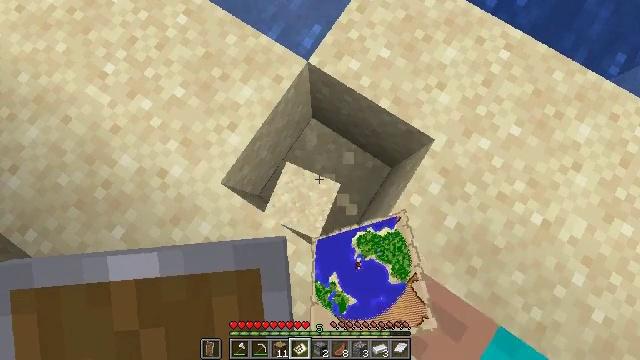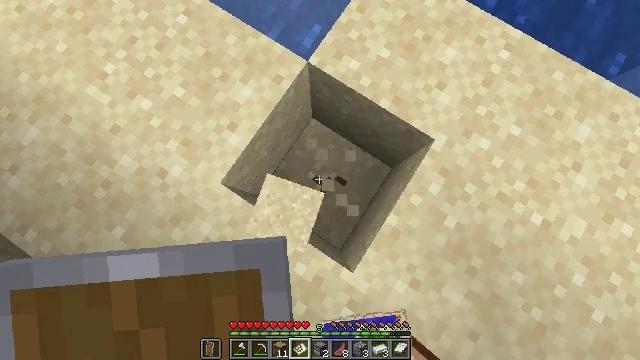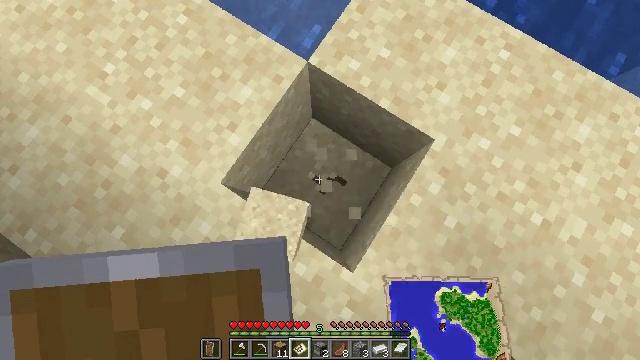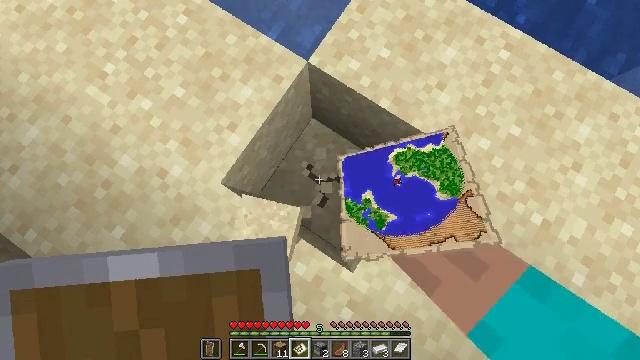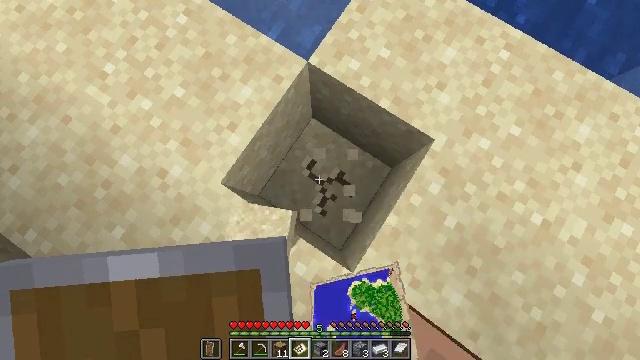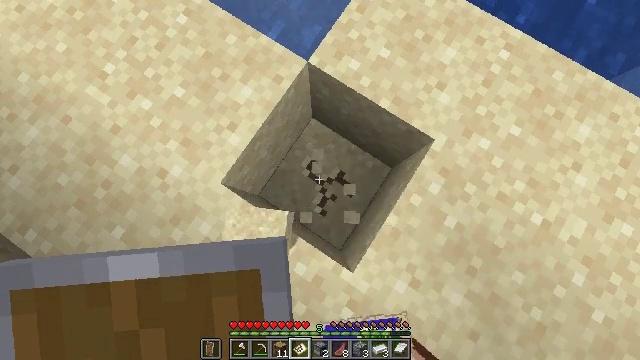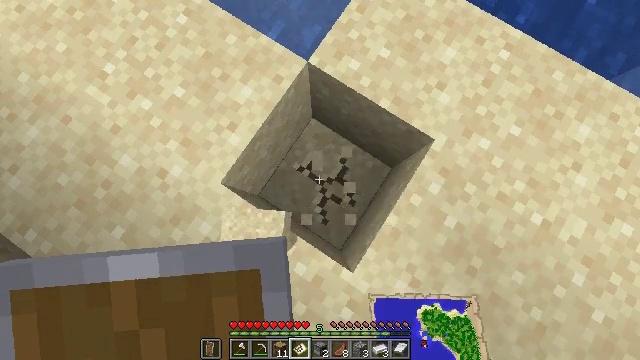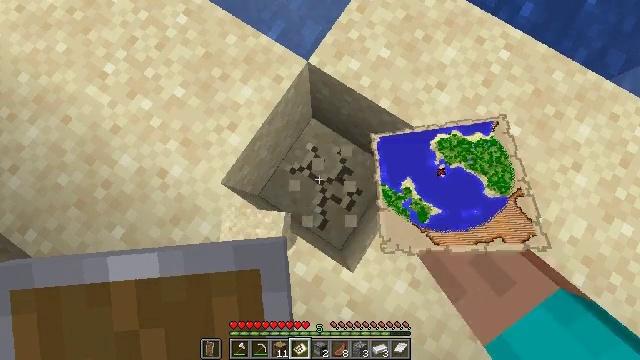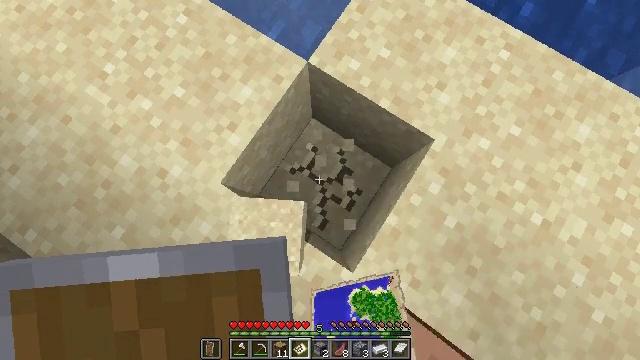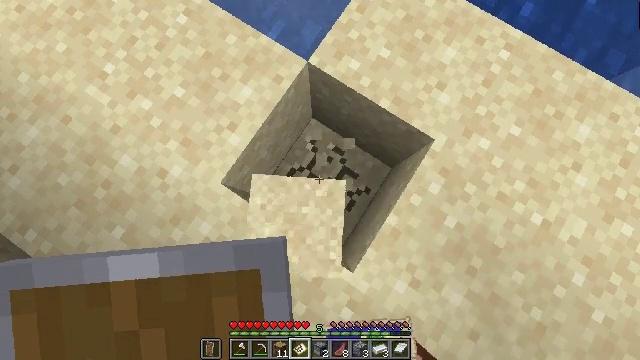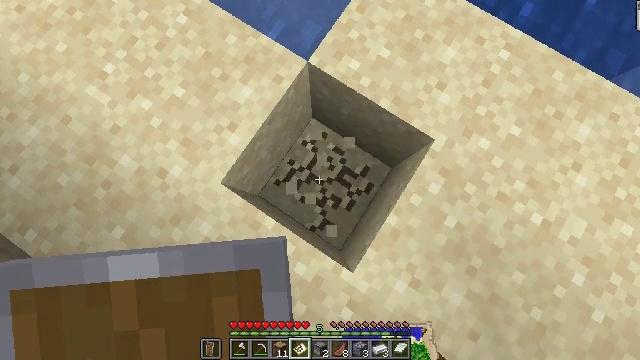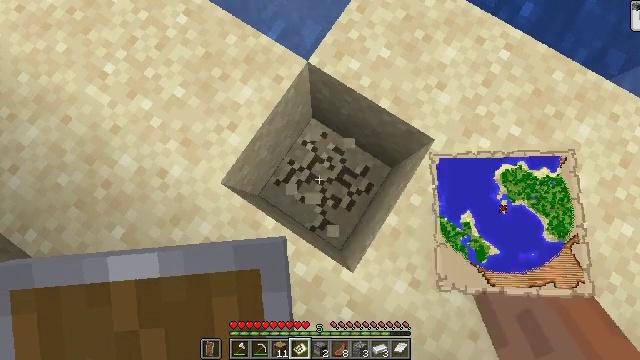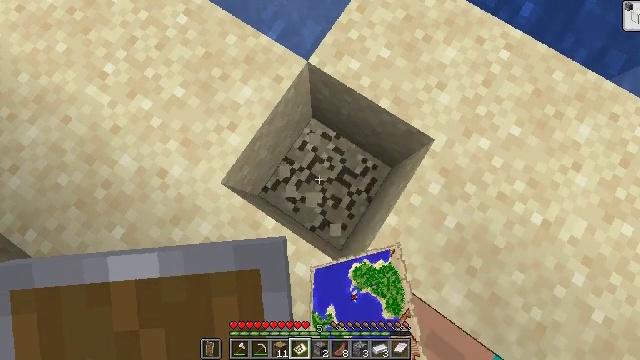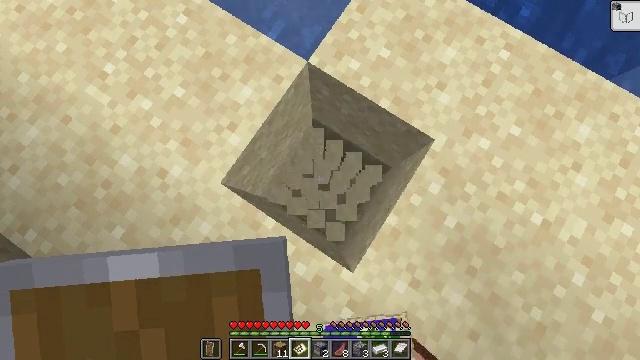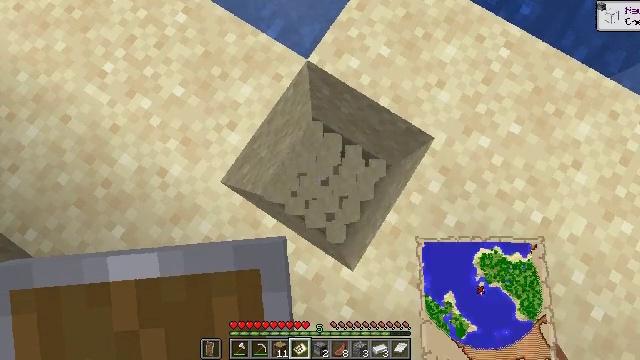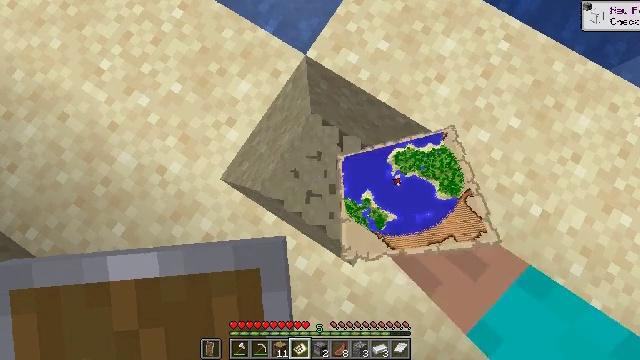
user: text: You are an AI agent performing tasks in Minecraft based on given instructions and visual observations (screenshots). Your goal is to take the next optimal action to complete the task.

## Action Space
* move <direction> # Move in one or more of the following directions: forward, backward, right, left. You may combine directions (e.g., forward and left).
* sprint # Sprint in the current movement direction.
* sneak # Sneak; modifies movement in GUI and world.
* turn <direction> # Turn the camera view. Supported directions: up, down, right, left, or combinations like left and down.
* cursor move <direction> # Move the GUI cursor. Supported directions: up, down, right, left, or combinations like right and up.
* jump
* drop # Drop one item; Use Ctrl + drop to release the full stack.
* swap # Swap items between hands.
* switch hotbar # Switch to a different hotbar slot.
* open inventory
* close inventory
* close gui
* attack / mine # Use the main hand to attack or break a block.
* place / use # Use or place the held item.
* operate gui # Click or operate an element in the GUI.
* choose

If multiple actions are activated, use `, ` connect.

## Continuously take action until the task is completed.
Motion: motion action
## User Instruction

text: Collect sand to make glass.
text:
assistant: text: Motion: attack / mine
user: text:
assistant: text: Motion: attack / mine
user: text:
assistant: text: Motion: attack / mine
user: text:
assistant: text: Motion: attack / mine
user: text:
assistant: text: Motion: attack / mine
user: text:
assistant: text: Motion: attack / mine
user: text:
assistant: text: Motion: attack / mine
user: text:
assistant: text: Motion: attack / mine
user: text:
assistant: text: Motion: attack / mine
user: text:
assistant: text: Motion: attack / mine
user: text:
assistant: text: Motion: attack / mine
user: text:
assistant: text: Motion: attack / mine
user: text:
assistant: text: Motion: attack / mine
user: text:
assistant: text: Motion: attack / mine
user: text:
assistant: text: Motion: attack / mine
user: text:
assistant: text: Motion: attack / mine
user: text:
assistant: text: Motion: attack / mine
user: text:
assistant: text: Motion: attack / mine
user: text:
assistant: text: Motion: attack / mine
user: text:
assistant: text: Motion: attack / mine
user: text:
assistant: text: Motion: attack / mine
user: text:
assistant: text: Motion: attack / mine
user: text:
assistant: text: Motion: attack / mine
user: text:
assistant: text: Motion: attack / mine
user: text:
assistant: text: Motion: attack / mine
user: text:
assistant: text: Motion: attack / mine
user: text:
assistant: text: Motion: attack / mine
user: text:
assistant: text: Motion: attack / mine
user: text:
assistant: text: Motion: attack / mine
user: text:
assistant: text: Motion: attack / mine